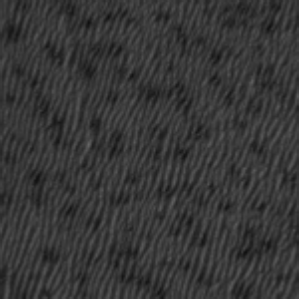
Label: frost